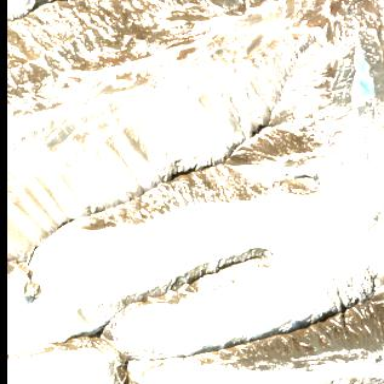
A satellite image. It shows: Stunning view of glacier.